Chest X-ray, AP view. Patient: 32 years old, sex F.
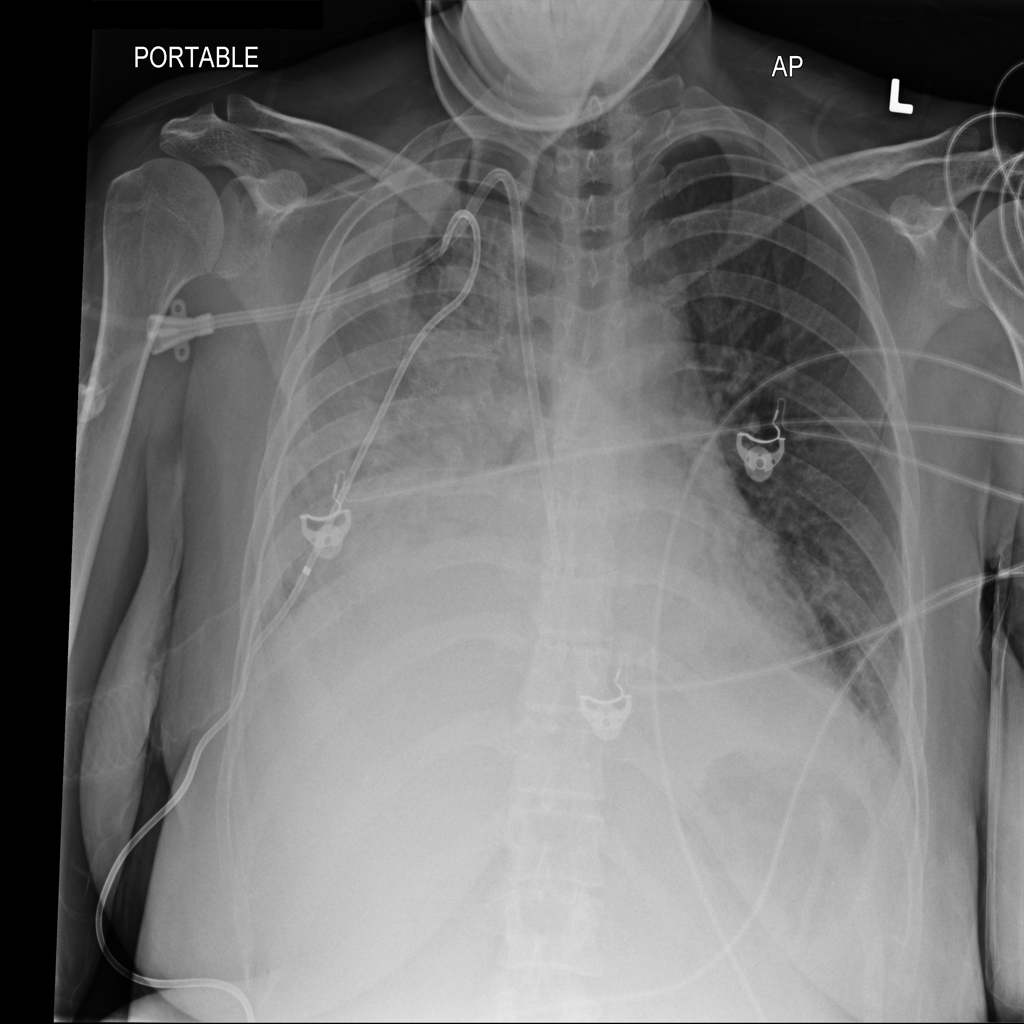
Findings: Atelectasis, Consolidation